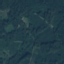
Label: Forest